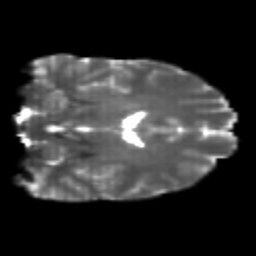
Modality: T2w
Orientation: coronal
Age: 21
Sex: female
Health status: healthy
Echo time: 0.074 s